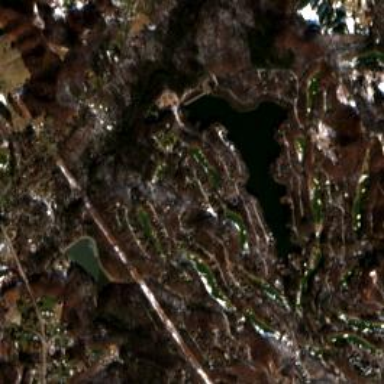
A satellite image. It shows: Golf course.